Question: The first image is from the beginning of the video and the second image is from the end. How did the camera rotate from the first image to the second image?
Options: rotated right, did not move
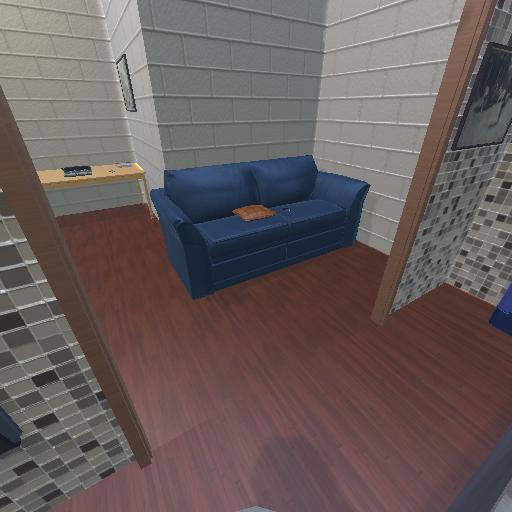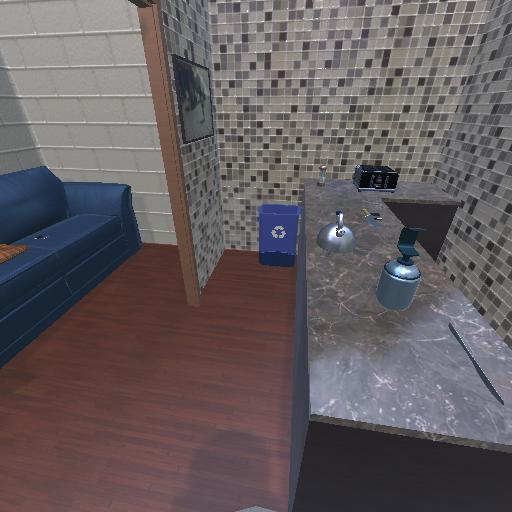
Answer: rotated right